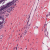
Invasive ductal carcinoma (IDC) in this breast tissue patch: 0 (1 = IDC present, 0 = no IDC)